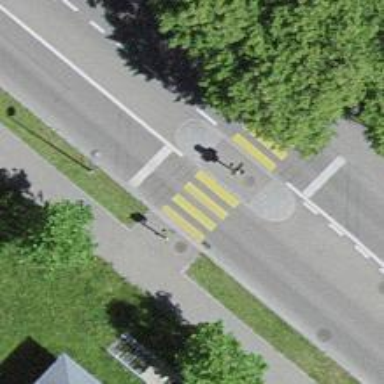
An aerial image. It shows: Road with traffic signals.